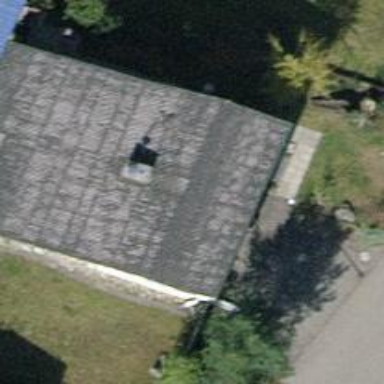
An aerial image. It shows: Detached building with gabled roof.